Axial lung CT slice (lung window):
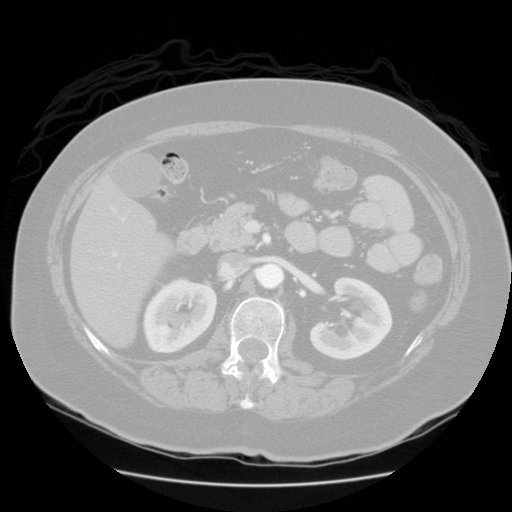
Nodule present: no